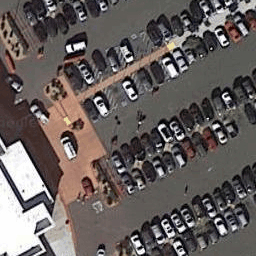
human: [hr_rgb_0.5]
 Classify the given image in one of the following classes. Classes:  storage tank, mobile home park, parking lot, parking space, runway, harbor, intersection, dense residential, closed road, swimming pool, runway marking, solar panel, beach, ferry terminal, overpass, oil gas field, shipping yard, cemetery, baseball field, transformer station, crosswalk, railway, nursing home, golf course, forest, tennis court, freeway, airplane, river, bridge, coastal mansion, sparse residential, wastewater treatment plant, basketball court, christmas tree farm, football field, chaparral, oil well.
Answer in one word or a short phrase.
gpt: parking lot